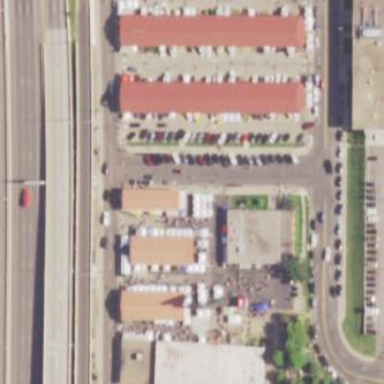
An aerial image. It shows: Marketplace.